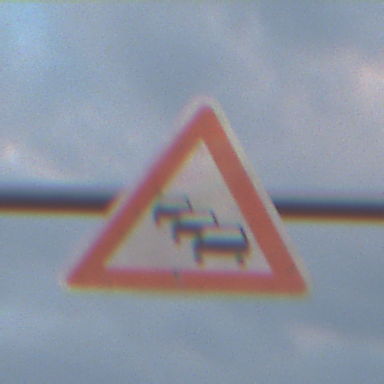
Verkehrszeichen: Stau
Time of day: SunriseSunset
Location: Outdoor (Nature)
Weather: PartlyCloudy
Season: NotSpecified
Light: Natural